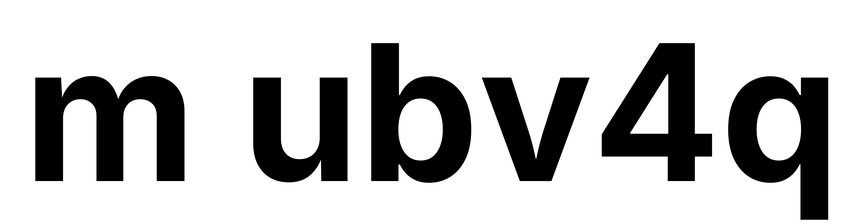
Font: Inter_Bold